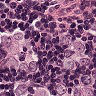
Metastatic tissue present: yes